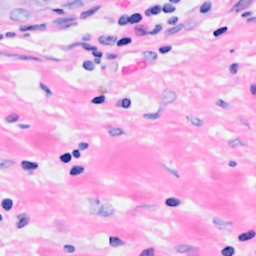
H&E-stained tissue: Breast